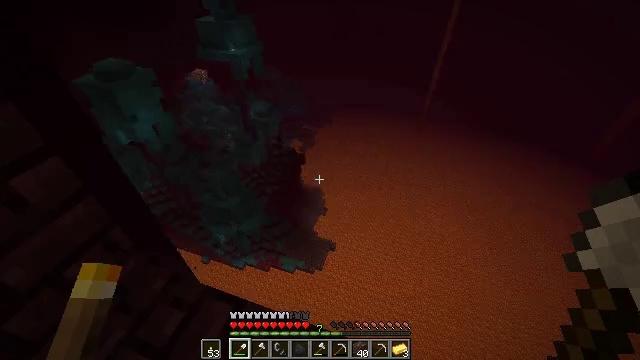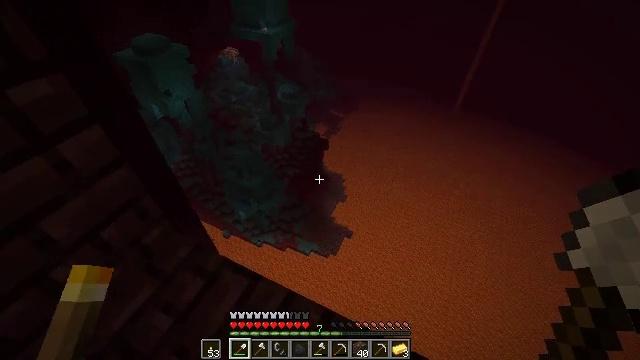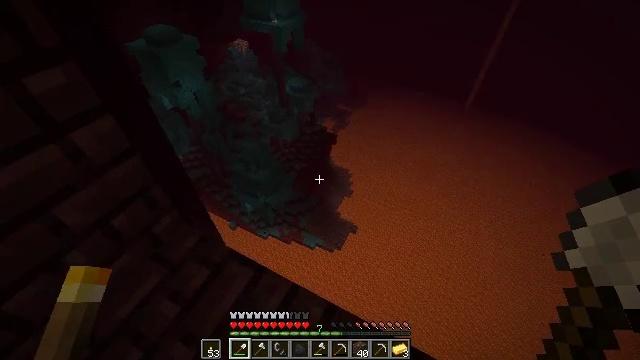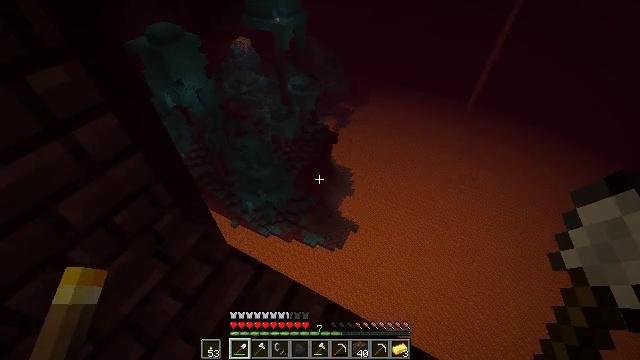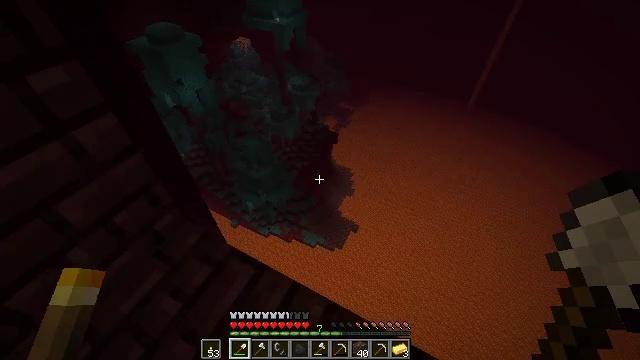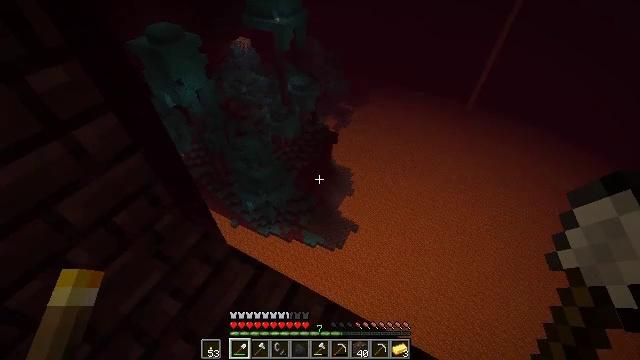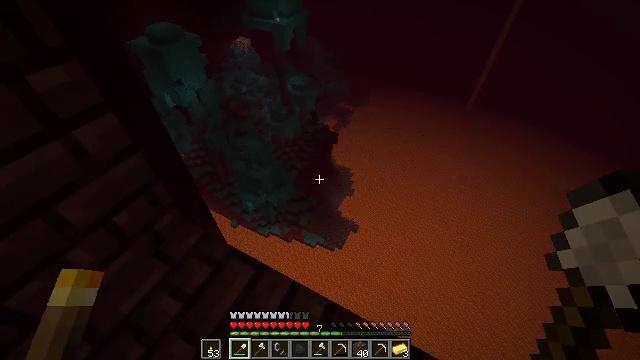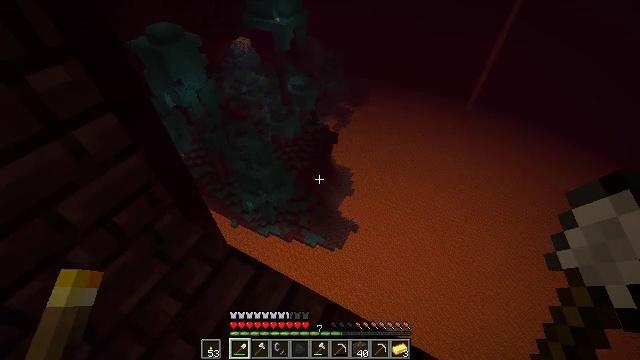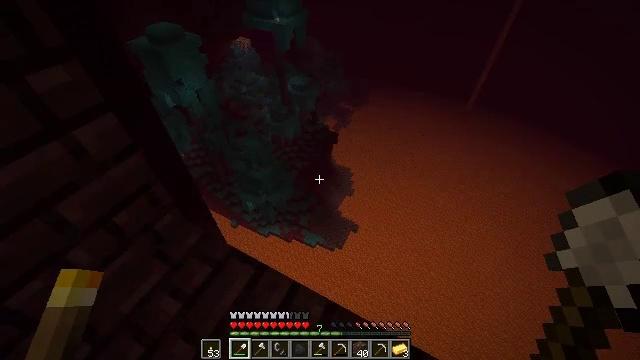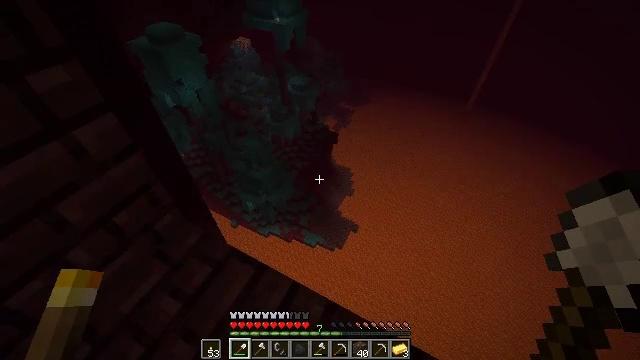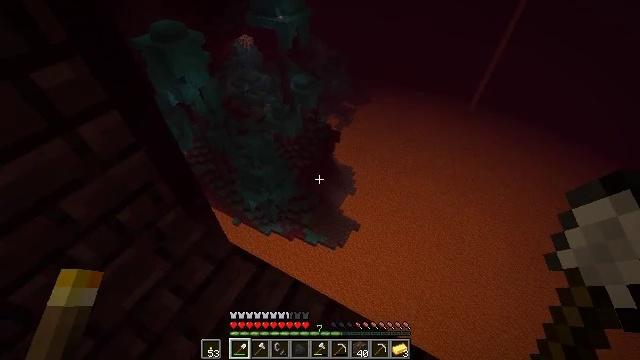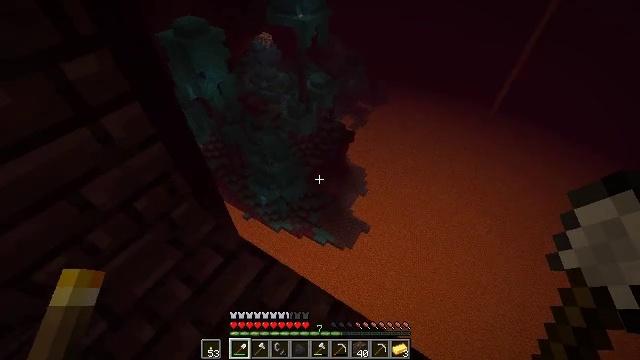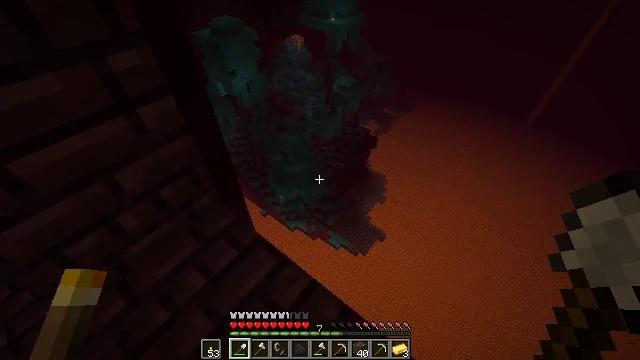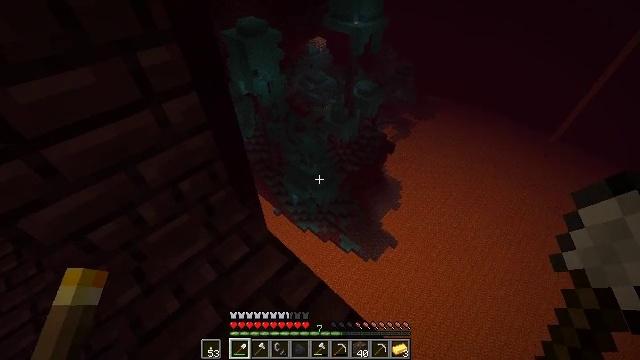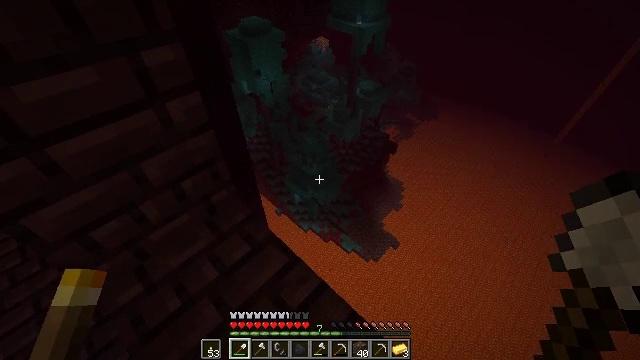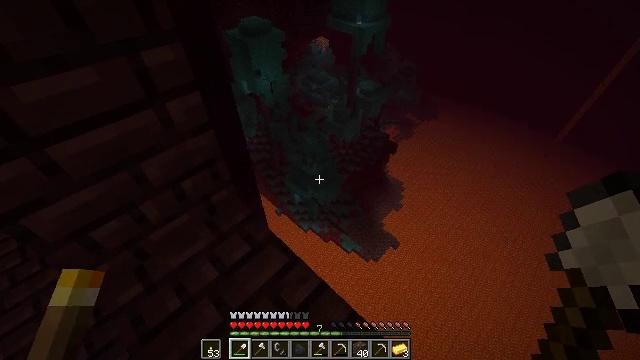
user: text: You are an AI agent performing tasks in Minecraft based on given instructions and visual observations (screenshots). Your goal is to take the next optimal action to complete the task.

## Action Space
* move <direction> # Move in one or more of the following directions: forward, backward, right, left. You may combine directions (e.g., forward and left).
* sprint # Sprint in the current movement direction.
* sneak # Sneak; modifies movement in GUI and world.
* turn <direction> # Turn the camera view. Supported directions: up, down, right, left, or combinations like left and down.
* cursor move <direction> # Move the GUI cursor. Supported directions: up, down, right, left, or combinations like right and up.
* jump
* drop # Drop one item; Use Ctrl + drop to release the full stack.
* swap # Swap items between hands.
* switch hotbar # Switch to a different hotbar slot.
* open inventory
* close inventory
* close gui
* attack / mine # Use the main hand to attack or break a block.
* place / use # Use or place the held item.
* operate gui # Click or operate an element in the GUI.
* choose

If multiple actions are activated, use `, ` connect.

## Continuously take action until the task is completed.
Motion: motion action
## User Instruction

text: Defeat a magma cube.
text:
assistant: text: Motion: turn left and down
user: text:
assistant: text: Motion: turn left and down
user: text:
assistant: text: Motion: no_op
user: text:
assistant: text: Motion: no_op
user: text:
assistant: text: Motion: no_op
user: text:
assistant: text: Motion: no_op
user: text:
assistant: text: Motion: no_op
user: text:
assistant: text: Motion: no_op
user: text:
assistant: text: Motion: no_op
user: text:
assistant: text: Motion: no_op
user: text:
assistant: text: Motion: turn left
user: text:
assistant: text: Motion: turn left
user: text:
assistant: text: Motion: turn left
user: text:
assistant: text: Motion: no_op
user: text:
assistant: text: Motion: no_op
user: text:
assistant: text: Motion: no_op
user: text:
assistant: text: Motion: no_op
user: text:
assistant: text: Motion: no_op
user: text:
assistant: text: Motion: no_op
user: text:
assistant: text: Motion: no_op
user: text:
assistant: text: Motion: no_op
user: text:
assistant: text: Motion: no_op
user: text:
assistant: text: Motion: no_op
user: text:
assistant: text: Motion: no_op
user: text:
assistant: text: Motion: no_op
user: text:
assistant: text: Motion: no_op
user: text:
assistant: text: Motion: no_op
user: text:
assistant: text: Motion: no_op
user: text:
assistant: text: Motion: no_op
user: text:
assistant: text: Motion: no_op